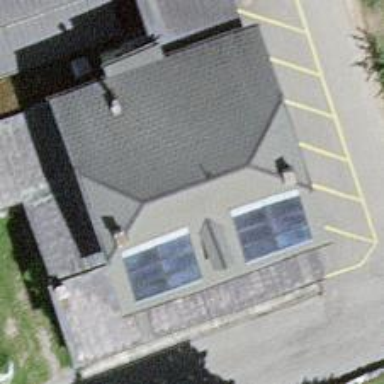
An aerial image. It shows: Restaurant.